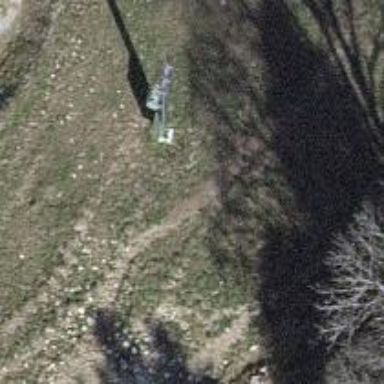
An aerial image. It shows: Distribution transformer attached to power pole.